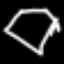
Label: diamond